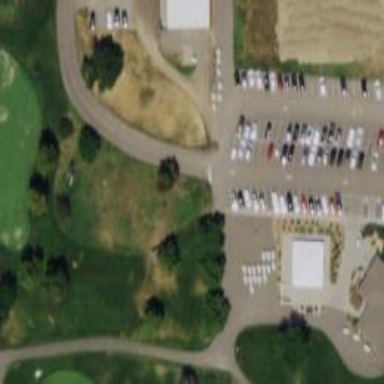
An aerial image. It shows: Well-maintained grade1 path designed for golf carts.